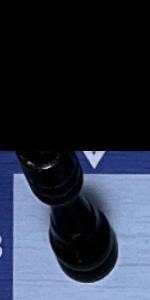
Label: Rook_Black